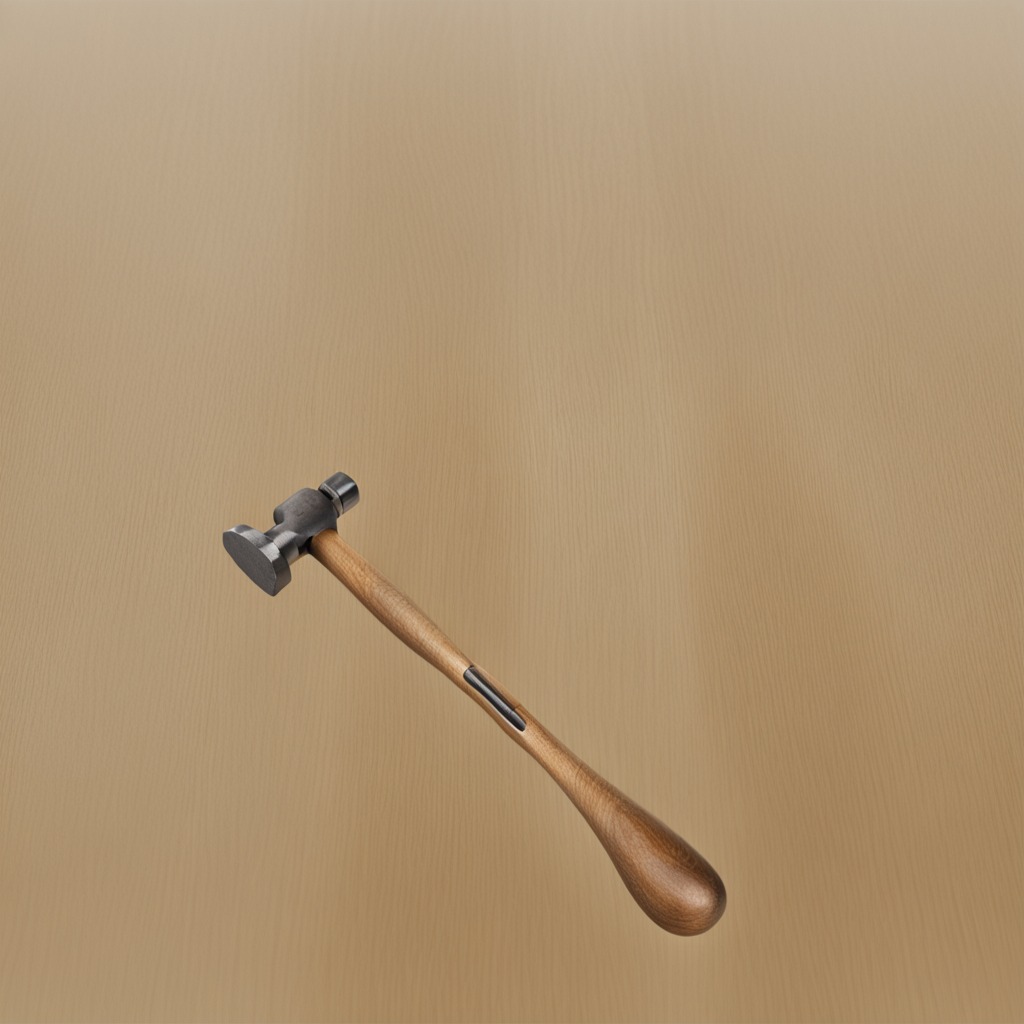
A hammer is lying on the plywood surface in a paint workshop lit by afternoon window light.